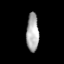
Tissue: lung
Cell type: Endothelial cells
Senescence score: 0.6093
Nuclear area (px): 463
Mean DAPI intensity: 170.687